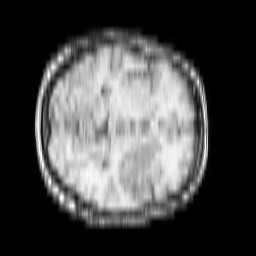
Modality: T1w
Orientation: axial
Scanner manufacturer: philips
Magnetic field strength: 1.5 T
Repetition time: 0.1847 s
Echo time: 0.001823 s